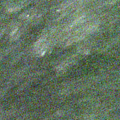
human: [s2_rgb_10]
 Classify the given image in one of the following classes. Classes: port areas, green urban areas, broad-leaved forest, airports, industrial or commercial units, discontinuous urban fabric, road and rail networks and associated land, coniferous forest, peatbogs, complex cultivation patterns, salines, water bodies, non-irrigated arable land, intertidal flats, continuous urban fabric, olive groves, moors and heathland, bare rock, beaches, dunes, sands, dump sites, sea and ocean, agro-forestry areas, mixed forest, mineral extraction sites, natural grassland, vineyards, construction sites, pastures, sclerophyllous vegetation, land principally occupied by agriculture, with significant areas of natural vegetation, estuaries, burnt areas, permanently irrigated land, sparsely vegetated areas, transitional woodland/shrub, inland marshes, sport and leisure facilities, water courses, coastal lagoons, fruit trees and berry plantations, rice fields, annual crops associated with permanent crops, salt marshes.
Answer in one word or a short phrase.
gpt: water bodies